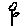
Label: flower